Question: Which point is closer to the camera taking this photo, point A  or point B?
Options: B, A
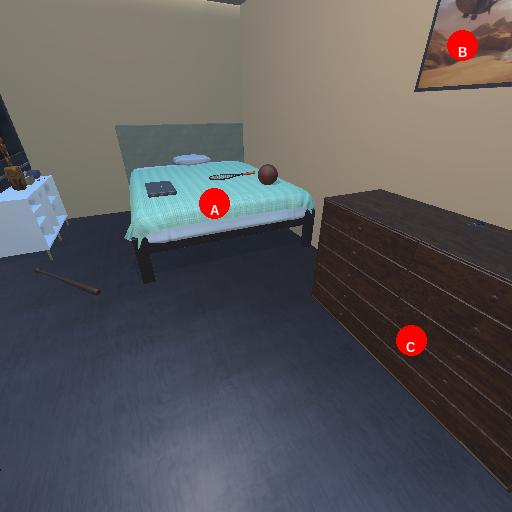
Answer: B